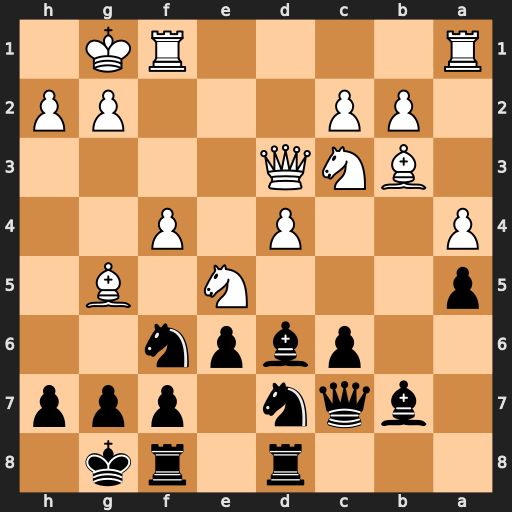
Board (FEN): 3r1rk1/1bqn1ppp/2pbpn2/p3N1B1/P2P1P2/1BNQ4/1PP3PP/R4RK1
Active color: b
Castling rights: -
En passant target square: -
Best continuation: Nxe5 fxe5 Bxe5